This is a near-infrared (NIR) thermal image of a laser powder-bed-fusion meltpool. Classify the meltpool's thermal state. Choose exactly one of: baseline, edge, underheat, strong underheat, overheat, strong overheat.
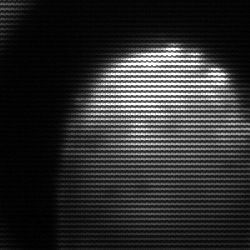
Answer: edge